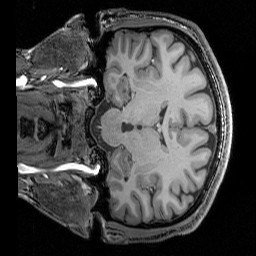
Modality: T1w
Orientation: coronal
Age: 27
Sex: male
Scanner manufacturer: siemens
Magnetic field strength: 3 T
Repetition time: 2.3 s
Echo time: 0.00344 s